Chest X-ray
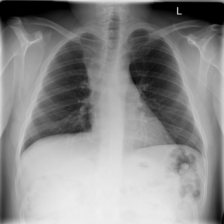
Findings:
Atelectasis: negative
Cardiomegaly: negative
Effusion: negative
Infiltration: positive
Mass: positive
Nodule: negative
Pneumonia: negative
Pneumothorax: negative
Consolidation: negative
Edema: negative
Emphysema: negative
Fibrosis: negative
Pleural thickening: negative
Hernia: negative